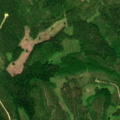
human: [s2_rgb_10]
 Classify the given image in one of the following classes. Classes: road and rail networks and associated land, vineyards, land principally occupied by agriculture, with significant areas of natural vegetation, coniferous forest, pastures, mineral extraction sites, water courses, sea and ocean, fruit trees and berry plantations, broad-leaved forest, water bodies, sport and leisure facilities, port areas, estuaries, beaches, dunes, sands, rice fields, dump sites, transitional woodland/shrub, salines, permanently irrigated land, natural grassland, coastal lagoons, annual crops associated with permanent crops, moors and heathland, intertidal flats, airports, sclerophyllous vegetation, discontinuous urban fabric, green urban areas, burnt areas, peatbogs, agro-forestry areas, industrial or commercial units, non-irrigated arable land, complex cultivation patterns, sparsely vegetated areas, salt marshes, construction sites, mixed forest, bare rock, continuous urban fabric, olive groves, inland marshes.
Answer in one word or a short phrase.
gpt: coniferous forest, mixed forest, transitional woodland/shrub